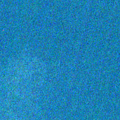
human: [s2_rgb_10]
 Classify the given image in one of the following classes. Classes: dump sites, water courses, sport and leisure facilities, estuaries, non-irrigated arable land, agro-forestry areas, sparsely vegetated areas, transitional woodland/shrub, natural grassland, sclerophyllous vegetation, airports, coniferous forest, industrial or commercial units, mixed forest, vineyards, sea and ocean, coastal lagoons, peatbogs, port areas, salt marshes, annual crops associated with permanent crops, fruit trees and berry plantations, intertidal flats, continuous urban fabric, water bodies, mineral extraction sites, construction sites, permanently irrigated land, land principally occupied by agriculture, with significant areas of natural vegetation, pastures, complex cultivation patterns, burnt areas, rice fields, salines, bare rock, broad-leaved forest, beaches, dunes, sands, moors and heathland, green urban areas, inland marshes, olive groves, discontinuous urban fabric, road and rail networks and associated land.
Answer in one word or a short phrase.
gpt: sea and ocean